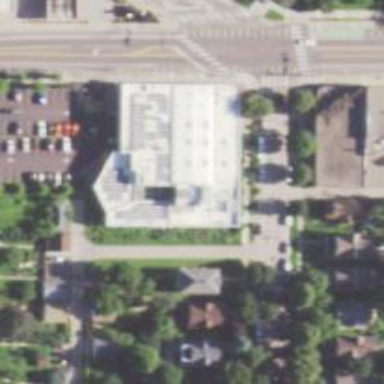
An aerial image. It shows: Supermarket located in building.